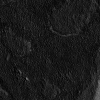
Atmospheric dust classification: not_dusty